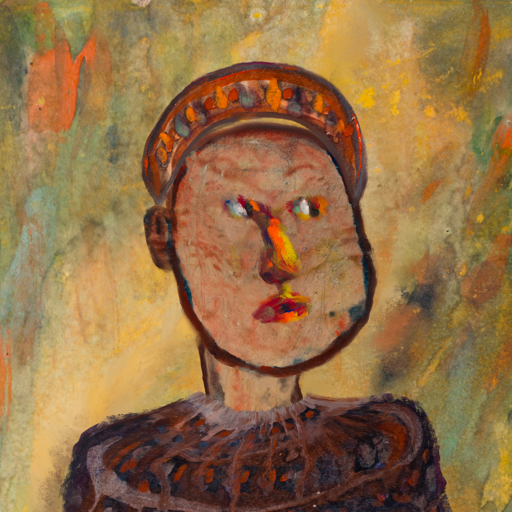
Background: Comrade, Head And Neck Side: Orphan, Face Side: An_Impression, Bust: Hypocrite, Hair Side: Blank, Head Accessory: Hypocrite, Second Necklace: Blank, Necklace: Blank, Baby: Blank